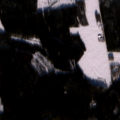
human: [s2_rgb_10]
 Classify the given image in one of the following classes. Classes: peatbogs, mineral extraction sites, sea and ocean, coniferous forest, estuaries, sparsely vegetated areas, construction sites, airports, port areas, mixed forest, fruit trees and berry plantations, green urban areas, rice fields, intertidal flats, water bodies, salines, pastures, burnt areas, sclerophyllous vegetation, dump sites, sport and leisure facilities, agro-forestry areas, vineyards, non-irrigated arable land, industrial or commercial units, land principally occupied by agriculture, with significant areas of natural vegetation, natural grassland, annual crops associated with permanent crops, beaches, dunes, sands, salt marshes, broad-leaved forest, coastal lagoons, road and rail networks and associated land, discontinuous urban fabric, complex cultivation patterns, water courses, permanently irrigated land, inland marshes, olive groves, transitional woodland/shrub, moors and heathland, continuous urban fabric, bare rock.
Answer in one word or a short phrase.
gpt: non-irrigated arable land, coniferous forest, mixed forest